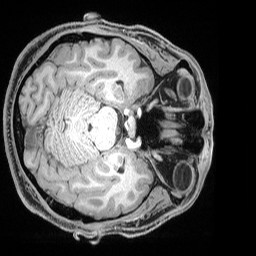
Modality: T1w
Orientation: axial
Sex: male
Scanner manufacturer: siemens
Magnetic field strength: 3 T
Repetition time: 2.53 s
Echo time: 0.00169 s